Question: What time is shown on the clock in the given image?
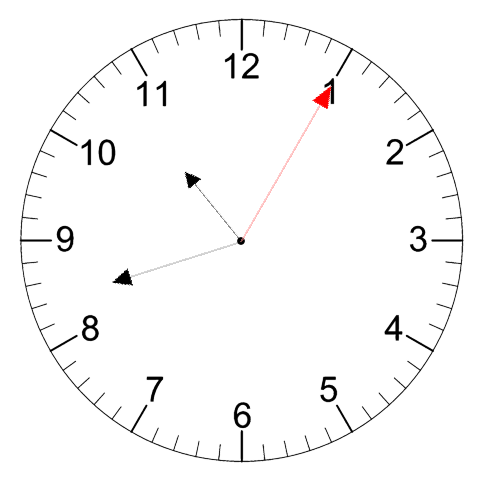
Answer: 10:42:05